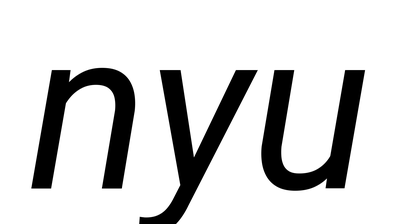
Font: Roboto-Italic_Italic